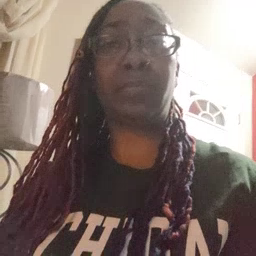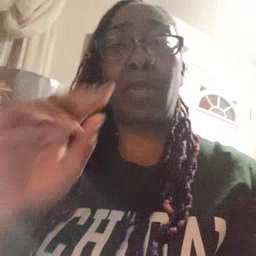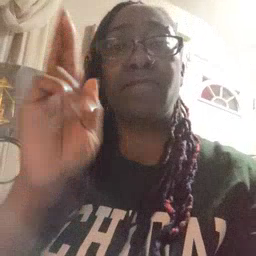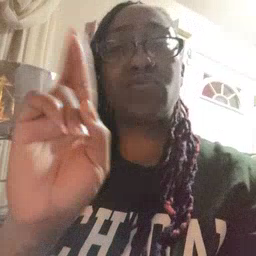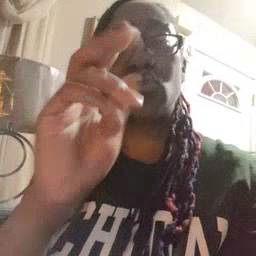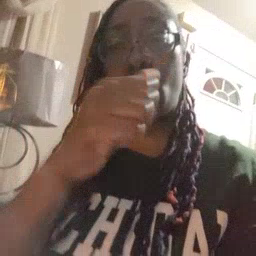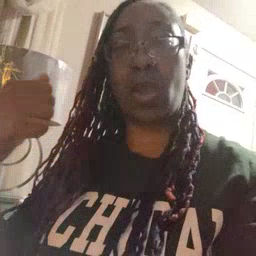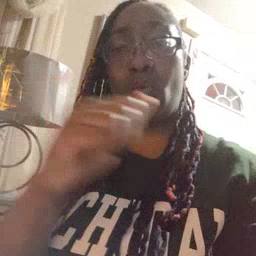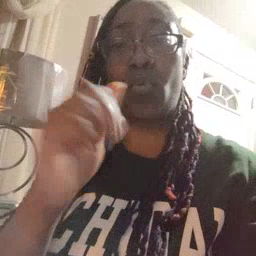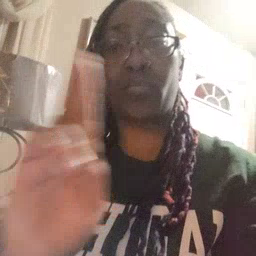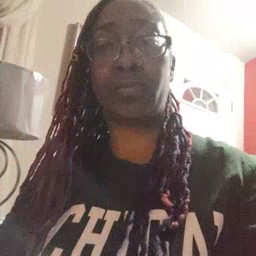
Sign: refrigerator